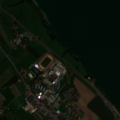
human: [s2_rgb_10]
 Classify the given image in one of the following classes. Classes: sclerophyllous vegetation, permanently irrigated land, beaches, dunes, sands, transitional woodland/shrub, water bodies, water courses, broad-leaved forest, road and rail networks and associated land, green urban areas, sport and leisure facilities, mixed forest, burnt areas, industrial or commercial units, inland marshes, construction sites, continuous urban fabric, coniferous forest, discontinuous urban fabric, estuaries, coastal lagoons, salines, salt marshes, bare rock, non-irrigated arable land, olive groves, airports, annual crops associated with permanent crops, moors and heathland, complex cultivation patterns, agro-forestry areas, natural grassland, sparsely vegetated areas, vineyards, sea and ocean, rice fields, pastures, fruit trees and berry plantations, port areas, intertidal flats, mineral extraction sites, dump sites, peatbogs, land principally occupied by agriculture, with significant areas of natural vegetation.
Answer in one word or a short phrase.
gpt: discontinuous urban fabric, non-irrigated arable land, water bodies